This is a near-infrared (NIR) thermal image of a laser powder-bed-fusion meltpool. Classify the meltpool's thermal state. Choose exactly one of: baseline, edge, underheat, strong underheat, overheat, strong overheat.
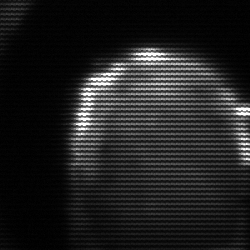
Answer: edge